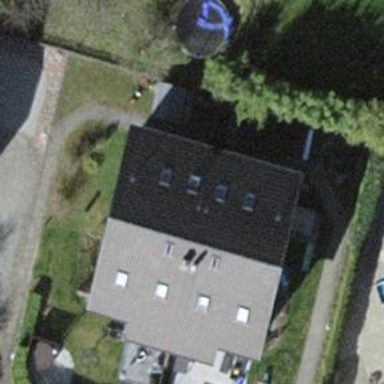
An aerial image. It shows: Detached building.